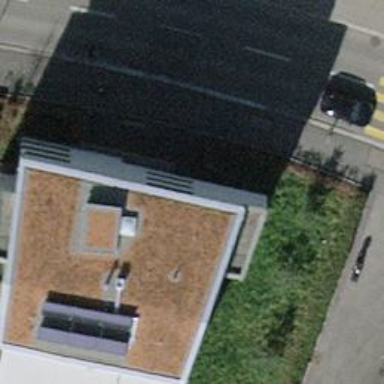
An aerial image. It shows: Building.